Question: i am drawing Custom shape using Core Graphics and i want to make Rounded Corners for this shape
this is my code of Drawing my custom Shape
'''
CGPoint p1=[self getPointFromAngleQuarter:start_angle2 andRaduis:card.small_Raduis andCenter:center];
CGContextMoveToPoint(context, p1.x, p1.y);
CGPoint p2=[self getPointFromAngleQuarter:start_angle2 andCenter:center andRaduis:self.large_Raduis];
CGContextAddLineToPoint(context, p2.x, p2.y);
CGContextAddArc(context,center.x, center.y, selectedLargeRaduis, start, end,0);
CGPoint p5=[self getPointFromAngle:end_Angle andCenter:center andRaduis:self.small_Raduis];
CGContextAddLineToPoint(context, p5.x, p5.y);
CGContextAddArc(context,center.x, center.y,selectedSmallRaduis, end, start,1);
CGContextDrawPath(context, kCGPathFill);
'''
and here is the final Result of my custom Shape
<URL>:

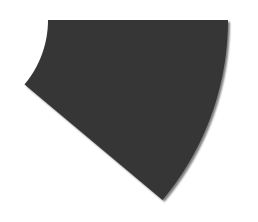
Answer: If this shape is a solid color, the easy solution is to use a very wide line width, plus a round line cap and round line join. I presume, though, that you want this rounded shape to lay entirely inside the shape you included in your picture. Then the trick is to offset the arcs you draw by an amount equal to corner radius of the path (and stroke the line with twice the width of the corner radius).
For example, considering this diagram (which is not the desired shape, but shows us how to get there):
<URL>
The black shape in the background is your original shape. The white path is the path I'm going to draw to achieve the rounded corners. The light gray is that path stroked with a large line width, a rounded line join, and a rounded line cap. The dark gray is that path filled in with another color.
So hopefully this illustrates the idea. Create a new path, offset by the corner radius, and drawn with a line width twice the corner radius. If you simply draw the new path with a solid back stroke (replacing the light gray in the above image) and solid black fill (replacing the dark gray in the above image), you get your desired shape:
<URL>
Here is routine to get the path (the white line in my first image) in Objective-C:
'''
- (UIBezierPath *)arcWithRoundedCornerAt:(CGPoint)center
startAngle:(CGFloat)startAngle
endAngle:(CGFloat)endAngle
innerRadius:(CGFloat)innerRadius
outerRadius:(CGFloat)outerRadius
cornerRadius:(CGFloat)cornerRadius {
CGFloat innerTheta = asin(cornerRadius / 2.0 / (innerRadius + cornerRadius)) * 2.0;
CGFloat outerTheta = asin(cornerRadius / 2.0 / (outerRadius - cornerRadius)) * 2.0;
UIBezierPath *path = [UIBezierPath bezierPath];
[path addArcWithCenter:center
radius:innerRadius + cornerRadius
startAngle:endAngle - innerTheta
endAngle:startAngle + innerTheta
clockwise:false];
[path addArcWithCenter:center
radius:outerRadius - cornerRadius
startAngle:startAngle + outerTheta
endAngle:endAngle - outerTheta
clockwise:true];
[path closePath];
return path;
}
'''
Or in Swift 3:
'''
private func arcWithRoundedCorners(at center: CGPoint, startAngle: CGFloat, endAngle: CGFloat, innerRadius: CGFloat, outerRadius: CGFloat, cornerRadius: CGFloat) -> UIBezierPath {
let innerTheta = asin(cornerRadius / 2 / (innerRadius + cornerRadius)) * 2
let outerTheta = asin(cornerRadius / 2 / (outerRadius - cornerRadius)) * 2
let path = UIBezierPath()
path.addArc(withCenter: center, radius: innerRadius + cornerRadius, startAngle: endAngle - innerTheta, endAngle: startAngle + innerTheta, clockwise: false)
path.addArc(withCenter: center, radius: outerRadius - cornerRadius, startAngle: startAngle + outerTheta, endAngle: endAngle - outerTheta, clockwise: true)
path.close()
return path
}
'''
(You can do the above with Core Graphics calls if you want, but I generally use 'UIBezierPath'.)
If, though, you needed the fill to be a different color than the stroke, then the process is more complicated, because you can't just use this technique. Instead, you actually have to define a path that is an outline of the above shape, but consists of drawing not only the two big arcs, but four little arcs for each of the corners. It's tedious, but simple, trigonometry to construct that path, but I wouldn't go through that effort unless you had to.